Chest X-ray:
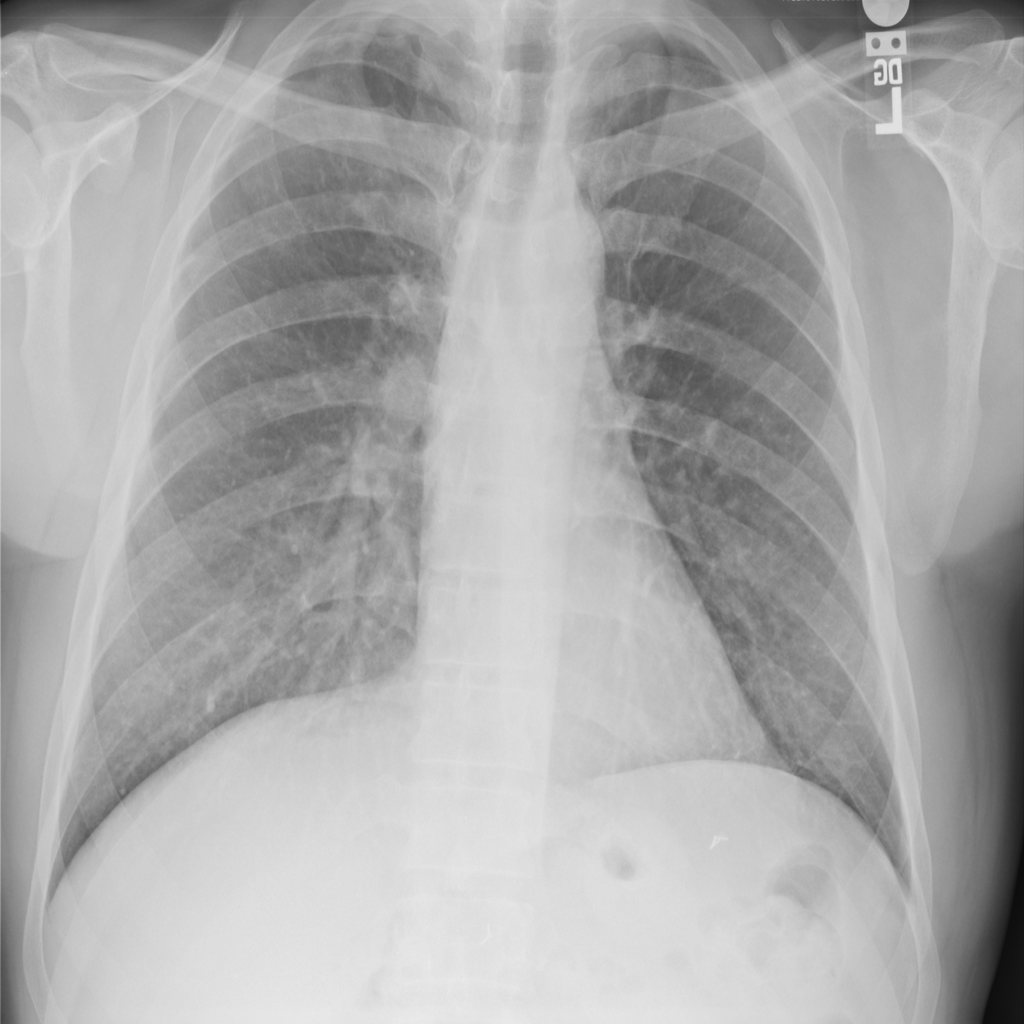
No abnormal finding: yes